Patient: sex M, age 58
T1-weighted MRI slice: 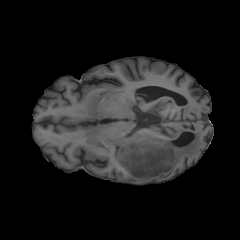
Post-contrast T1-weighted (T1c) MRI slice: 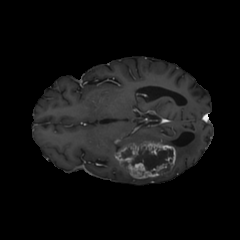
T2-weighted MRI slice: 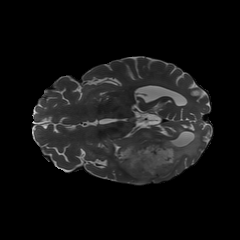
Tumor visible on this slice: yes
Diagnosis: Glioblastoma, IDH-wildtype
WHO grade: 4